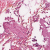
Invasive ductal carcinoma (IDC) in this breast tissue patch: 0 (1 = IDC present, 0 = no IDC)